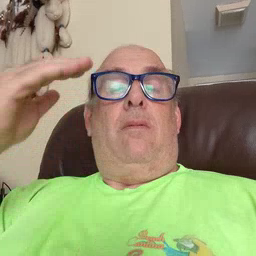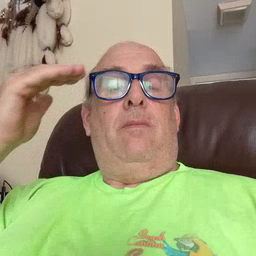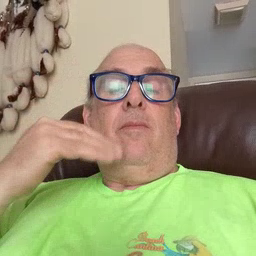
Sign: head